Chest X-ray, AP view. Patient: 52 years old, sex M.
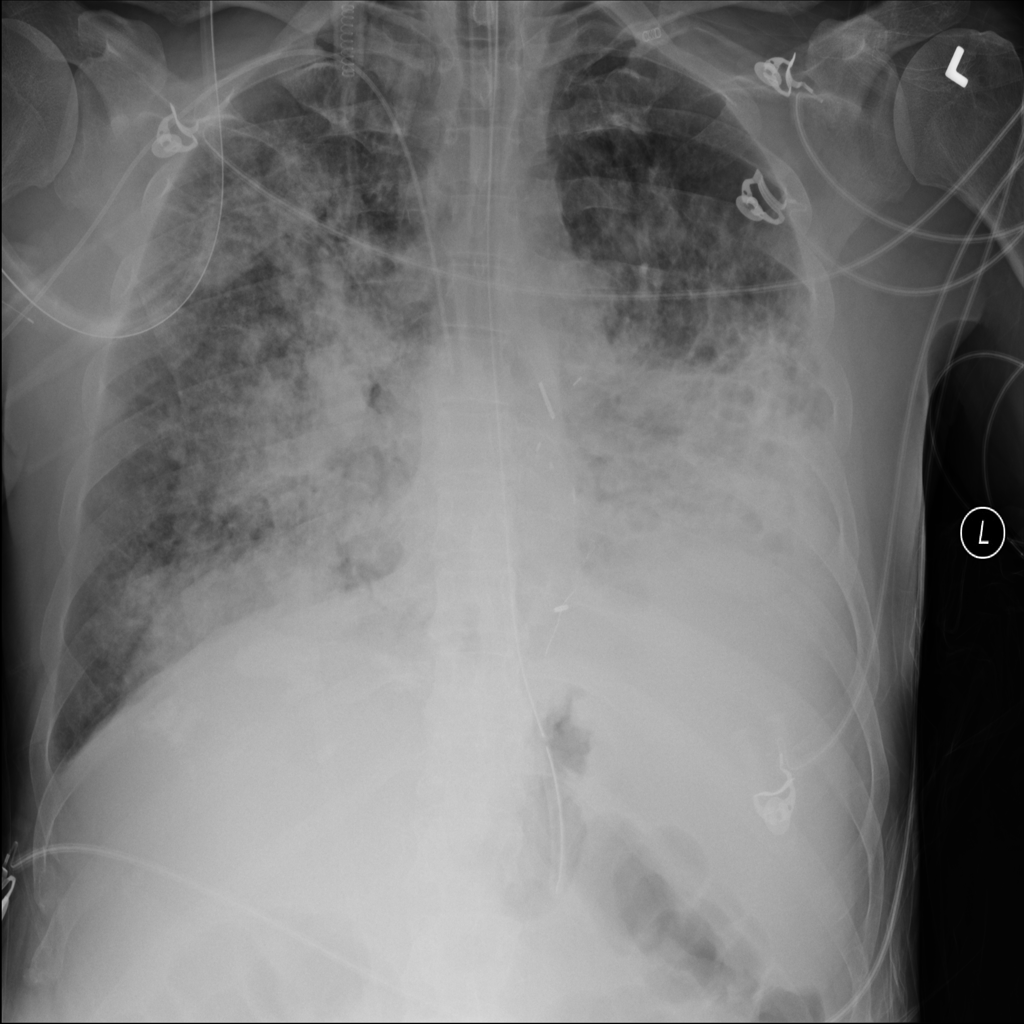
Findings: Nodule